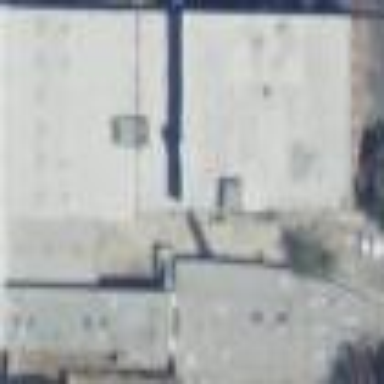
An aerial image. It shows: Industrial building.